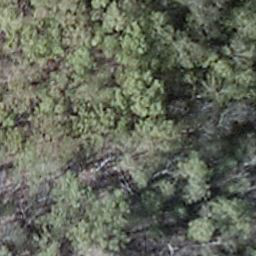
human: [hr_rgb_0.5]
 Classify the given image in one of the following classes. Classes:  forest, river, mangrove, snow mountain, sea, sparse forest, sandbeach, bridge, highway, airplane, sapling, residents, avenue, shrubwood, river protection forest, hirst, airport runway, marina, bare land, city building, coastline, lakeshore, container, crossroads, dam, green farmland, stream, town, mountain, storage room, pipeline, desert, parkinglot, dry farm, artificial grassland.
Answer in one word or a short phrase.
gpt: shrubwood